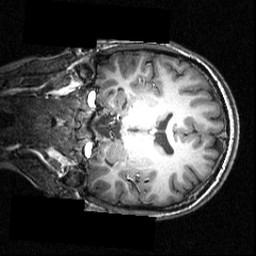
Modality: T1w
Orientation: coronal
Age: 19
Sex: female
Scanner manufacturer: siemens
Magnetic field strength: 3.951 T
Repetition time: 1.5 s
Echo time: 0.00335 s